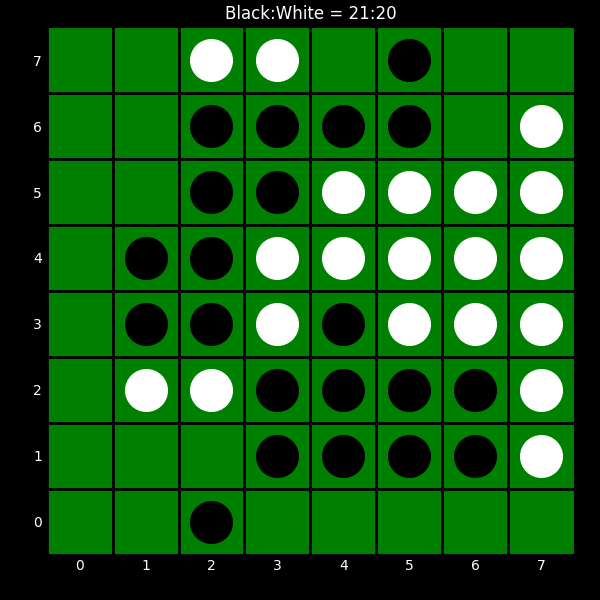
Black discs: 21
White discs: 20